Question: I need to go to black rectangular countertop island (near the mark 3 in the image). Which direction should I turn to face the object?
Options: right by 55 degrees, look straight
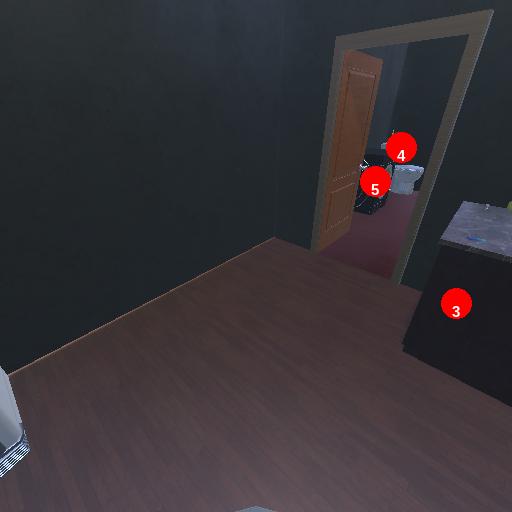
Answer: right by 55 degrees